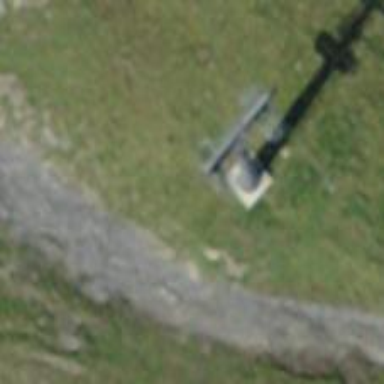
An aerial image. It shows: Pylon used for aerialway.